Question: I have a running Web API and I try to get a bearer token back from it. Starting the request from Postman is working and I get the token back. Once doing from my application I always get an http 400 Bad Request error.
What am I missing here?
'''
public async Task<string> GetToken(string userName, string passWord)
{
var request = new HttpRequestMessage(HttpMethod.Post, "api/auth/login");
request.Headers.Authorization = new AuthenticationHeaderValue(
"Basic", Convert.ToBase64String(Encoding.UTF8.GetBytes($"{ userName}:{ passWord}")));
request.Headers.Host = "api.my-host.com";
request.Headers.Accept.Add(
new MediaTypeWithQualityHeaderValue("application/json"));
var response = await _httpClient.SendAsync(request);
response.EnsureSuccessStatusCode();
using var responseStream = await response.Content.ReadAsStreamAsync();
var authResult = await JsonSerializer.DeserializeAsync<AuthResult>(responseStream);
return authResult == null ? "" : authResult.Access_Token;
}
'''
As requested here's a screenshot of the Postman result:

I created a HttpGet request and added the bearer token from Postman in the code and I receive data. Just the token request seems to have a problem.
And my controller:
'''
namespace AmsAPI.Controller
{
[Produces("application/json")]
[Route("api/auth")]
[ApiController]
[Authorize]
public class AuthenticationController : ControllerBase
{
private readonly IAuthenticationManager _authenticationManager;
public AuthenticationController(IAuthenticationManager authenticationManager)
{
_authenticationManager = authenticationManager;
}
[HttpPost("login"), AllowAnonymous]
[ProducesResponseType(StatusCodes.Status200OK)]
[ProducesDefaultResponseType]
public async Task<ActionResult> Login([FromHeader] byte[] basic)
{
if (!ModelState.IsValid) return BadRequest();
string Basic = Encoding.UTF8.GetString(basic);
var splitBasic = Basic.Split(':');
AuthCredentials credentials = new()
{
UserName = splitBasic[0],
Password = splitBasic[1]
};
return await _authenticationManager.SignInCheck(credentials) ?
Ok(new
{
message = string.Format("User {0} successfully logged in.", credentials.UserName),
access_token = await _authenticationManager.CreateToken(),
token_type = "bearer",
expires_in = "3600"
}) :
Unauthorized();
}
[HttpGet("user")]
[ProducesResponseType(StatusCodes.Status200OK)]
[ProducesDefaultResponseType]
public async Task<List<User>> GetUser() => await _authenticationManager.GetUser();
}
}
'''
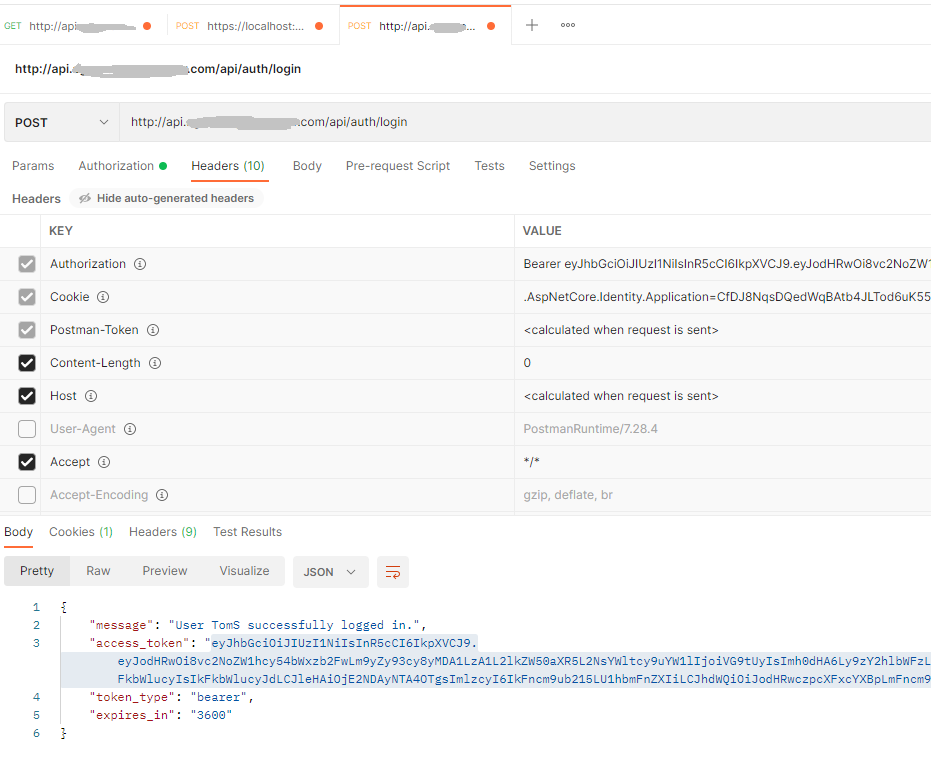
Answer: It appeared that Postman is sending the Basic Authorization Header as Content of the Http request and not in the Header, but my Web App was implementing the Authorization correctly in the Header.
So in the WebApi it looks like
'''
[Authorize]
[Route("api/auth")]
[ApiController]
public class AuthenticationController : ControllerBase
{
private readonly IAuthenticationManager _authenticationManager;
public AuthenticationController(IAuthenticationManager authenticationManager)
{
_authenticationManager = authenticationManager;
}
[HttpPost("login"), AllowAnonymous]
[ProducesResponseType(StatusCodes.Status200OK)]
[ProducesDefaultResponseType]
public async Task<ActionResult> Login()
{
//check if header has Authorization
if (!Request.Headers.ContainsKey("Authorization")) return BadRequest();
try
{
AuthenticationHeaderValue authenticationHeaderValue = AuthenticationHeaderValue.Parse(Request.Headers["Authorization"]);
if (authenticationHeaderValue == null) throw new Exception();
var bytes = Convert.FromBase64String(authenticationHeaderValue.Parameter ?? throw new Exception());
string[] creds = Encoding.UTF8.GetString(bytes).Split(':');
AuthCredentials credentials = new()
{
UserName = creds[0],
Password = creds[1]
};
return await _authenticationManager.SignInCheck(credentials) ?
Ok(new
{
message = string.Format("User {0} successfully logged in.", credentials.UserName),
access_token = await _authenticationManager.CreateToken(),
token_type = "bearer",
expires_in = "3600"
}) :
Unauthorized();
}
catch (Exception)
{
return BadRequest();
}
}
}
'''
and my request like following:
'''
public async Task<string> GetToken(string userName, string passWord)
{
//set request
var request = new HttpRequestMessage(HttpMethod.Post, "api/auth/login");
//set Header
request.Headers.Authorization = new AuthenticationHeaderValue(
"Basic", Convert.ToBase64String(Encoding.UTF8.GetBytes($"{ userName}:{ passWord}")));
//get response
var response = await _httpClient.SendAsync(request);
response.EnsureSuccessStatusCode();
using var responseStream = await response.Content.ReadAsStreamAsync();
var authResult = await JsonSerializer.DeserializeAsync<AuthResult>(responseStream);
var token = authResult.Access_Token;
return authResult == null ? "Authorization failed!" : "Bearer token successfully created!";
}
'''
and the httpClient is outsourced into a Service
'''
public static void ConfigureServices(this IServiceCollection services)
{
var url = Environment.GetEnvironmentVariable("amsApiUrl");
var host = Environment.GetEnvironmentVariable("amsHostUrl");
//set HttpClient
services.AddHttpClient<IAmsAccountService, AmsAccountService>(c =>
{
c.BaseAddress = new Uri(url ?? "");
c.DefaultRequestHeaders.Accept.Clear();
c.DefaultRequestHeaders.Host = host;
c.DefaultRequestHeaders.Accept.Add(
new MediaTypeWithQualityHeaderValue("application/json"));
c.Timeout = TimeSpan.FromSeconds(10);
})
.ConfigurePrimaryHttpMessageHandler(() =>
{
return new HttpClientHandler()
{
CookieContainer = new CookieContainer(),
ServerCertificateCustomValidationCallback = (sender, cert, chain, sslPolicyErrors) =>
{
return true;
}
};
});
}
'''